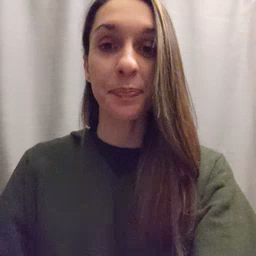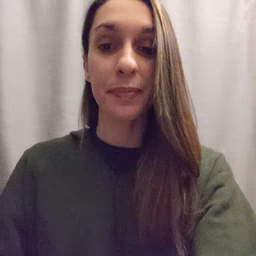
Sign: yellow